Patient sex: F
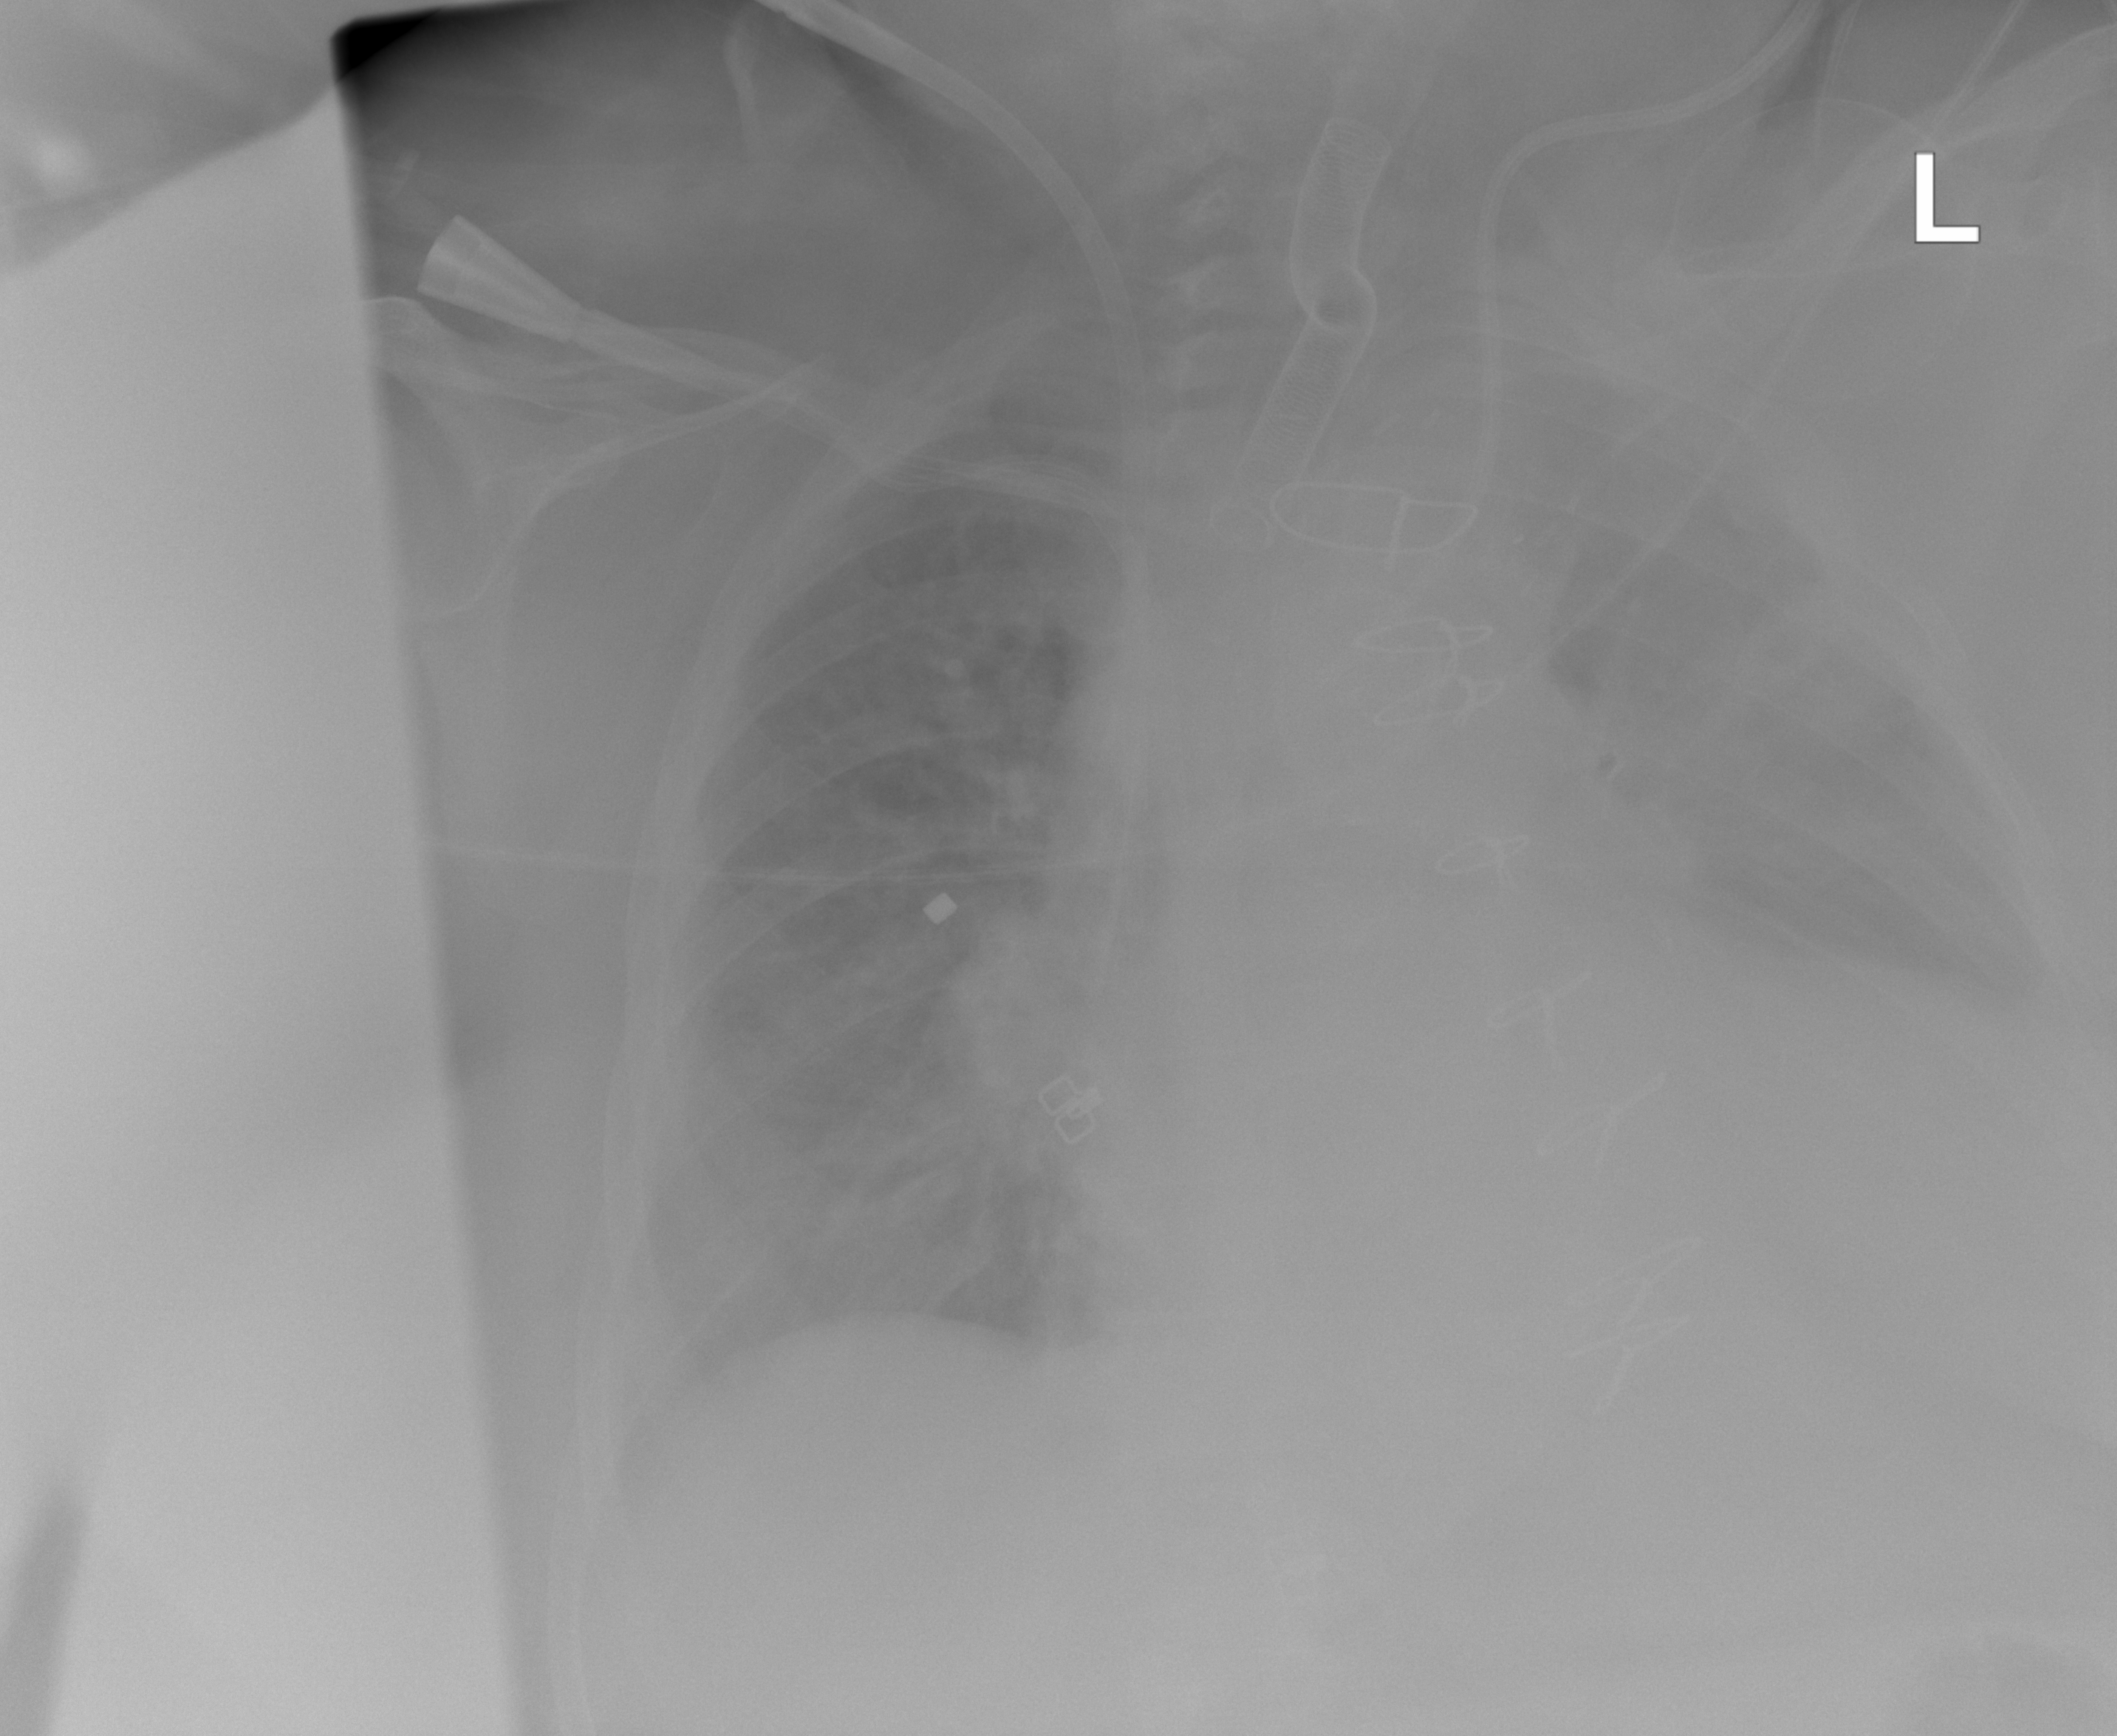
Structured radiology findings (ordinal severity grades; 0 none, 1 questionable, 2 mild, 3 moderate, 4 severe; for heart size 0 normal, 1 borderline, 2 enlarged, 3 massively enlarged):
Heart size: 2
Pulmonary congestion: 0
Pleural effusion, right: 0
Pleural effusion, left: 3
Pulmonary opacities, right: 0
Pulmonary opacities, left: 2
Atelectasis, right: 0
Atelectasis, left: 2